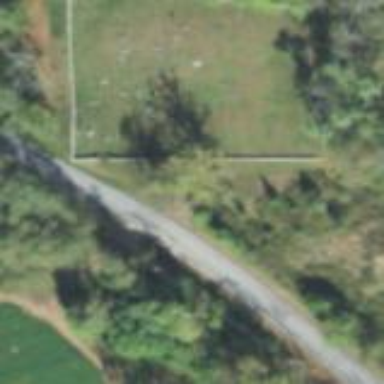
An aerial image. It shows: Cemetery.